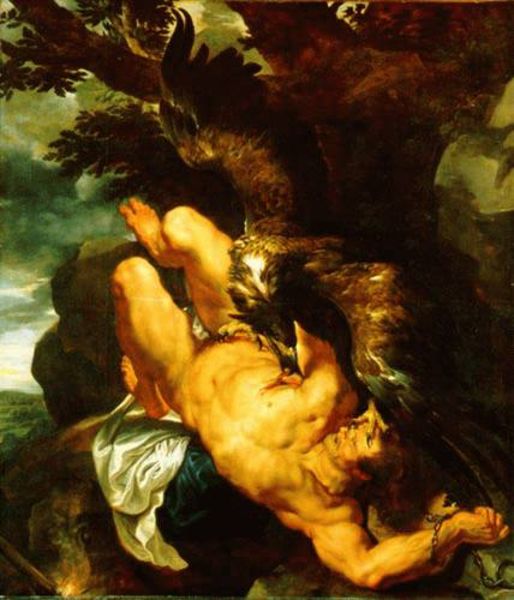
Titel: Gefesselter Prometheus
Künstler: Pieter Paul Rubens
Standort: Philadelphia (Pennsylvania)
Institution: Philadelphia Museum of Art
Schlagwörter: adler, akt, angriff, baum, berg, blau, blätter, dunkel, falke, feder, felsen, feuer, flügel, fuß, gemälde, gestein, gewitter, gott, gruppe, hand, haut, held, himmel, kampf, kopf, kämpfer, körper, laub, lendenschurz, mann, meer, nackt, nackter, rubens, schatten, schlaf, schurz, umhang, vogel, wasser, weiß, wolf, wolken, wunde, grün, landschaft, braun, brust, hell, licht, rücken, tuch, malerei, arm, barock, falten, federn, geschichte, mensch, stein, tod, hände, portrait, porträt, öl, wiesen, gewand, rokoko, liegen, düster, schnabel, fels, kette, ölgemälde, muskeln, faltenwurf, liegend, fallen, penis, antike, seite, gefangen, ketten, strafe, leinwand, mythologie, götter, qual, griechisch, mythologisch, mythos, fall, sturz, herz, aufklärung, odysseus, verletzung, herkules, herakles, gefesselt, ovid, caravaggio, raubvogel, ikarus, stürzend, prometheus, überfallen, gemäld, leber, adle, caravagio, verletzen, prometeus, anfall, gefesselt kette, rauspicken, immer wieder